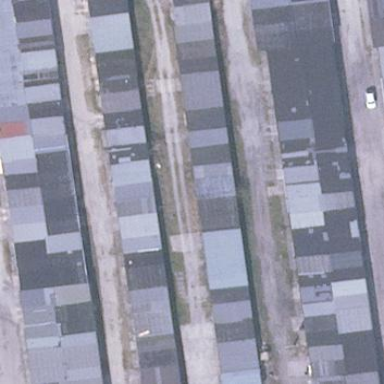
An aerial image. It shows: Group of garages.